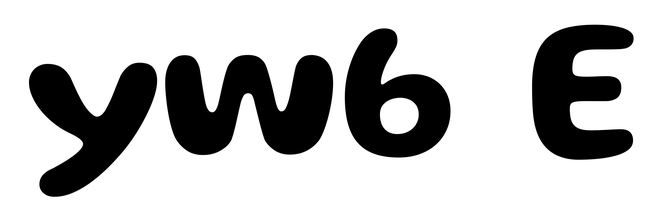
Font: Gluten_SemiBold